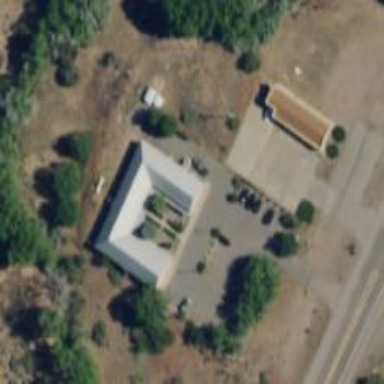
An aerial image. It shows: Healthcare clinic is depicted in the image.